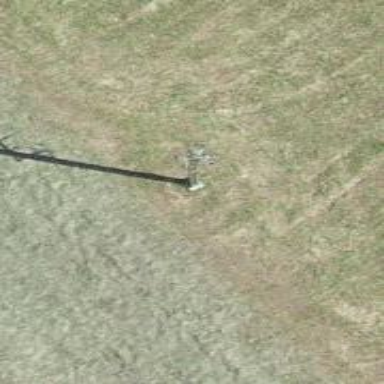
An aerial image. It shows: Utility pole as the man-made structure.